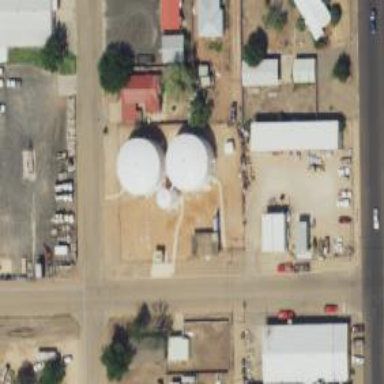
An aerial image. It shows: Storage tank that is man-made.